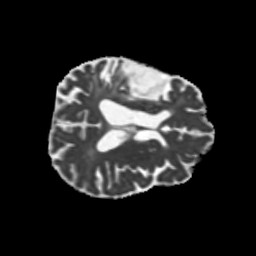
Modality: MD
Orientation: axial
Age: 58
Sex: male
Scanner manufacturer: siemens
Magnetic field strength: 3 T
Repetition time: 5.25 s
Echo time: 0.08 s